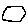
Label: hexagon